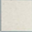
Piece: xx